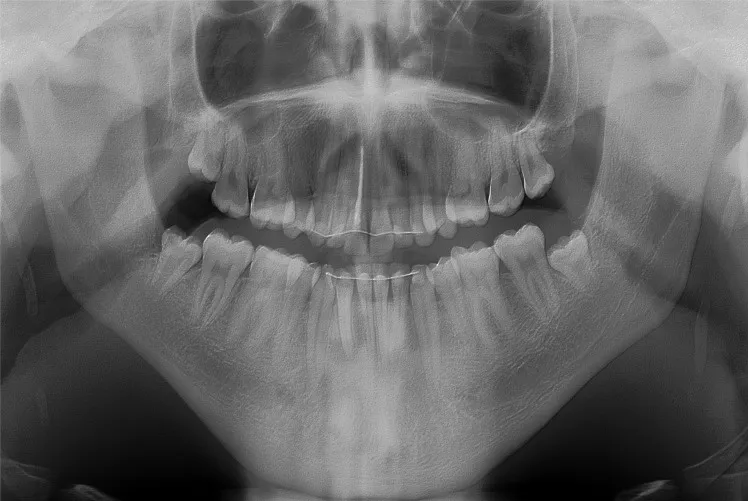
Preoperative orthopantomogram showing the elongated mandibular coronoid process projecting into the infratemporal fossa.
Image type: radiology (x_ray)